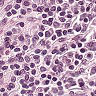
Metastatic tissue present: no